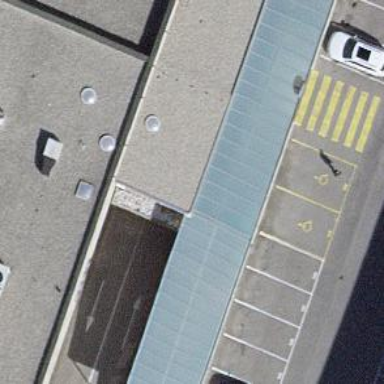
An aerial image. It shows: Parking entrance.